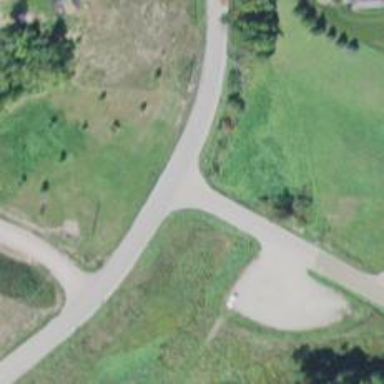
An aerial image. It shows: Road with stop sign.